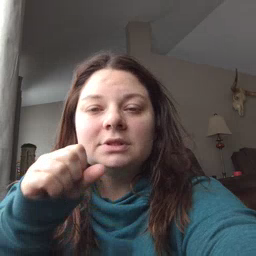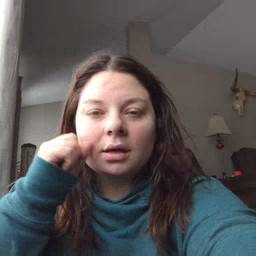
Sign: snack